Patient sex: M
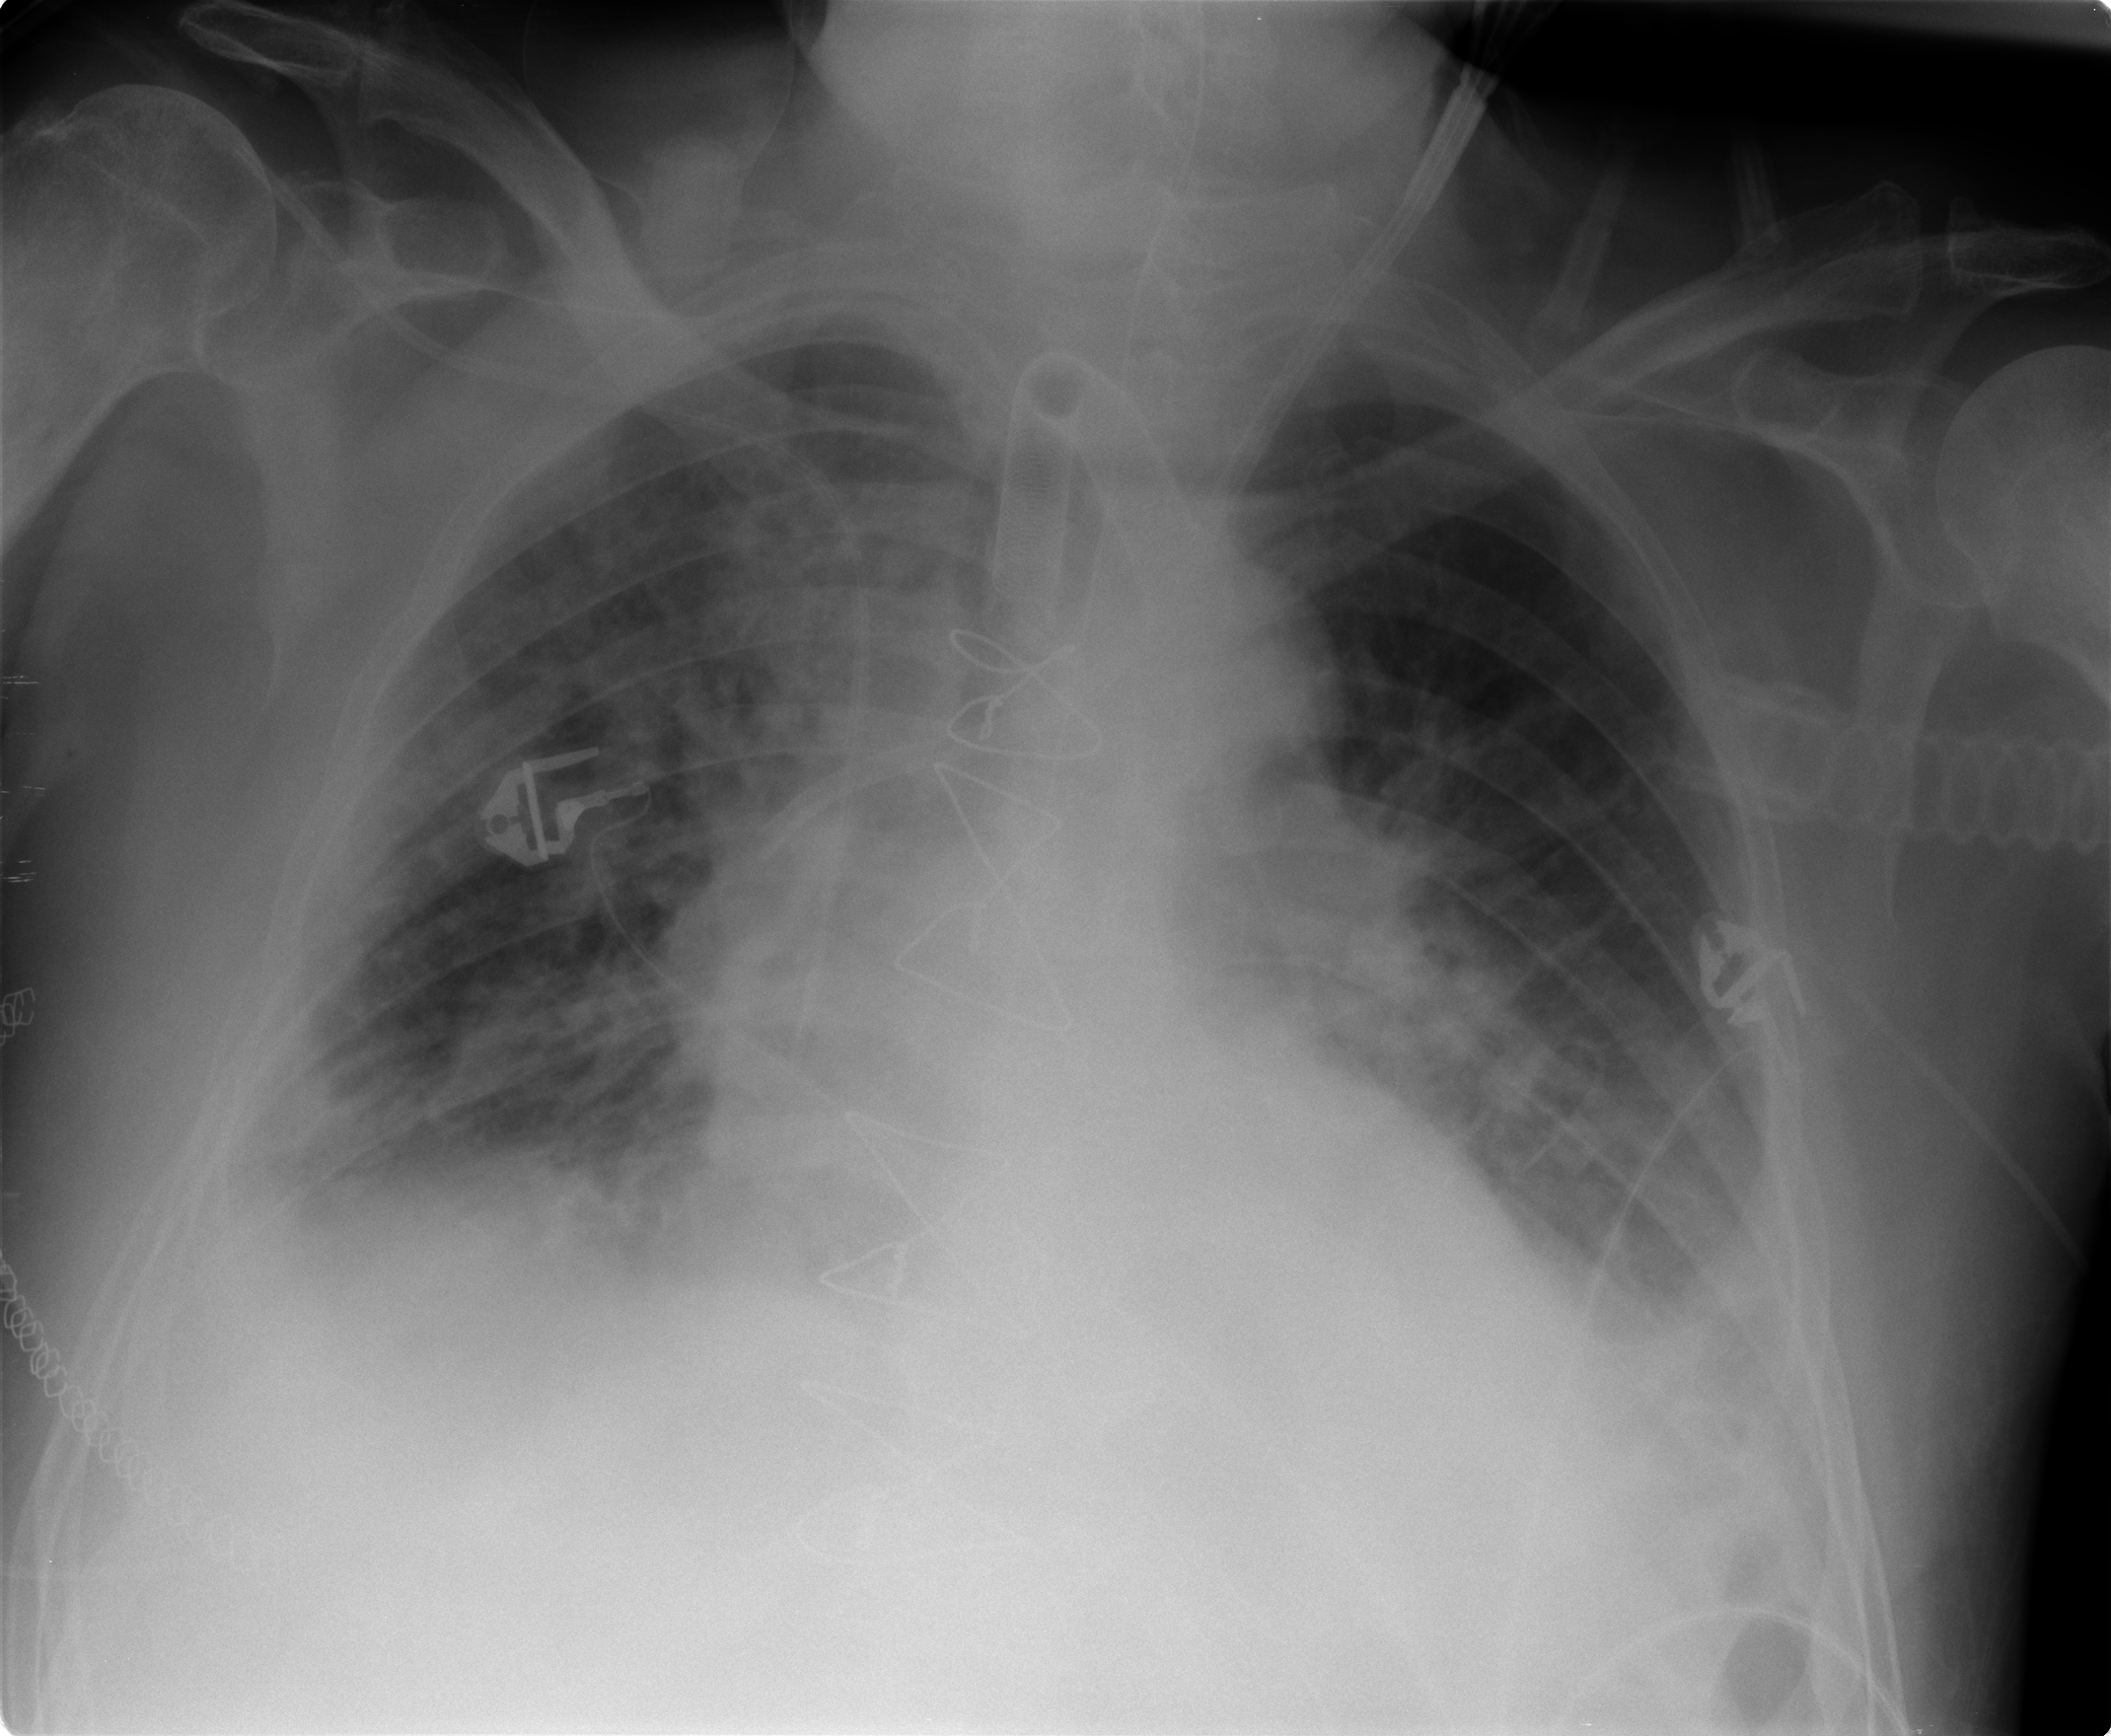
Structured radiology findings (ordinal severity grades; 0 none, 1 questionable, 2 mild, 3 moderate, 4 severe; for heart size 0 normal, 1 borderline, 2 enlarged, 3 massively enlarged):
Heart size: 2
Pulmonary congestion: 2
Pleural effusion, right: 2
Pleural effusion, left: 2
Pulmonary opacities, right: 3
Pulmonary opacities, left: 2
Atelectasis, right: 3
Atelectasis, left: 2